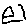
Label: house